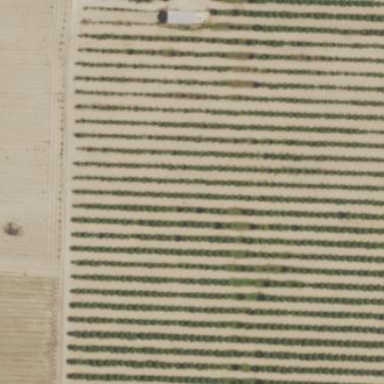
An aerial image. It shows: Vineyard.